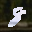
Label: 8